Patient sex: M
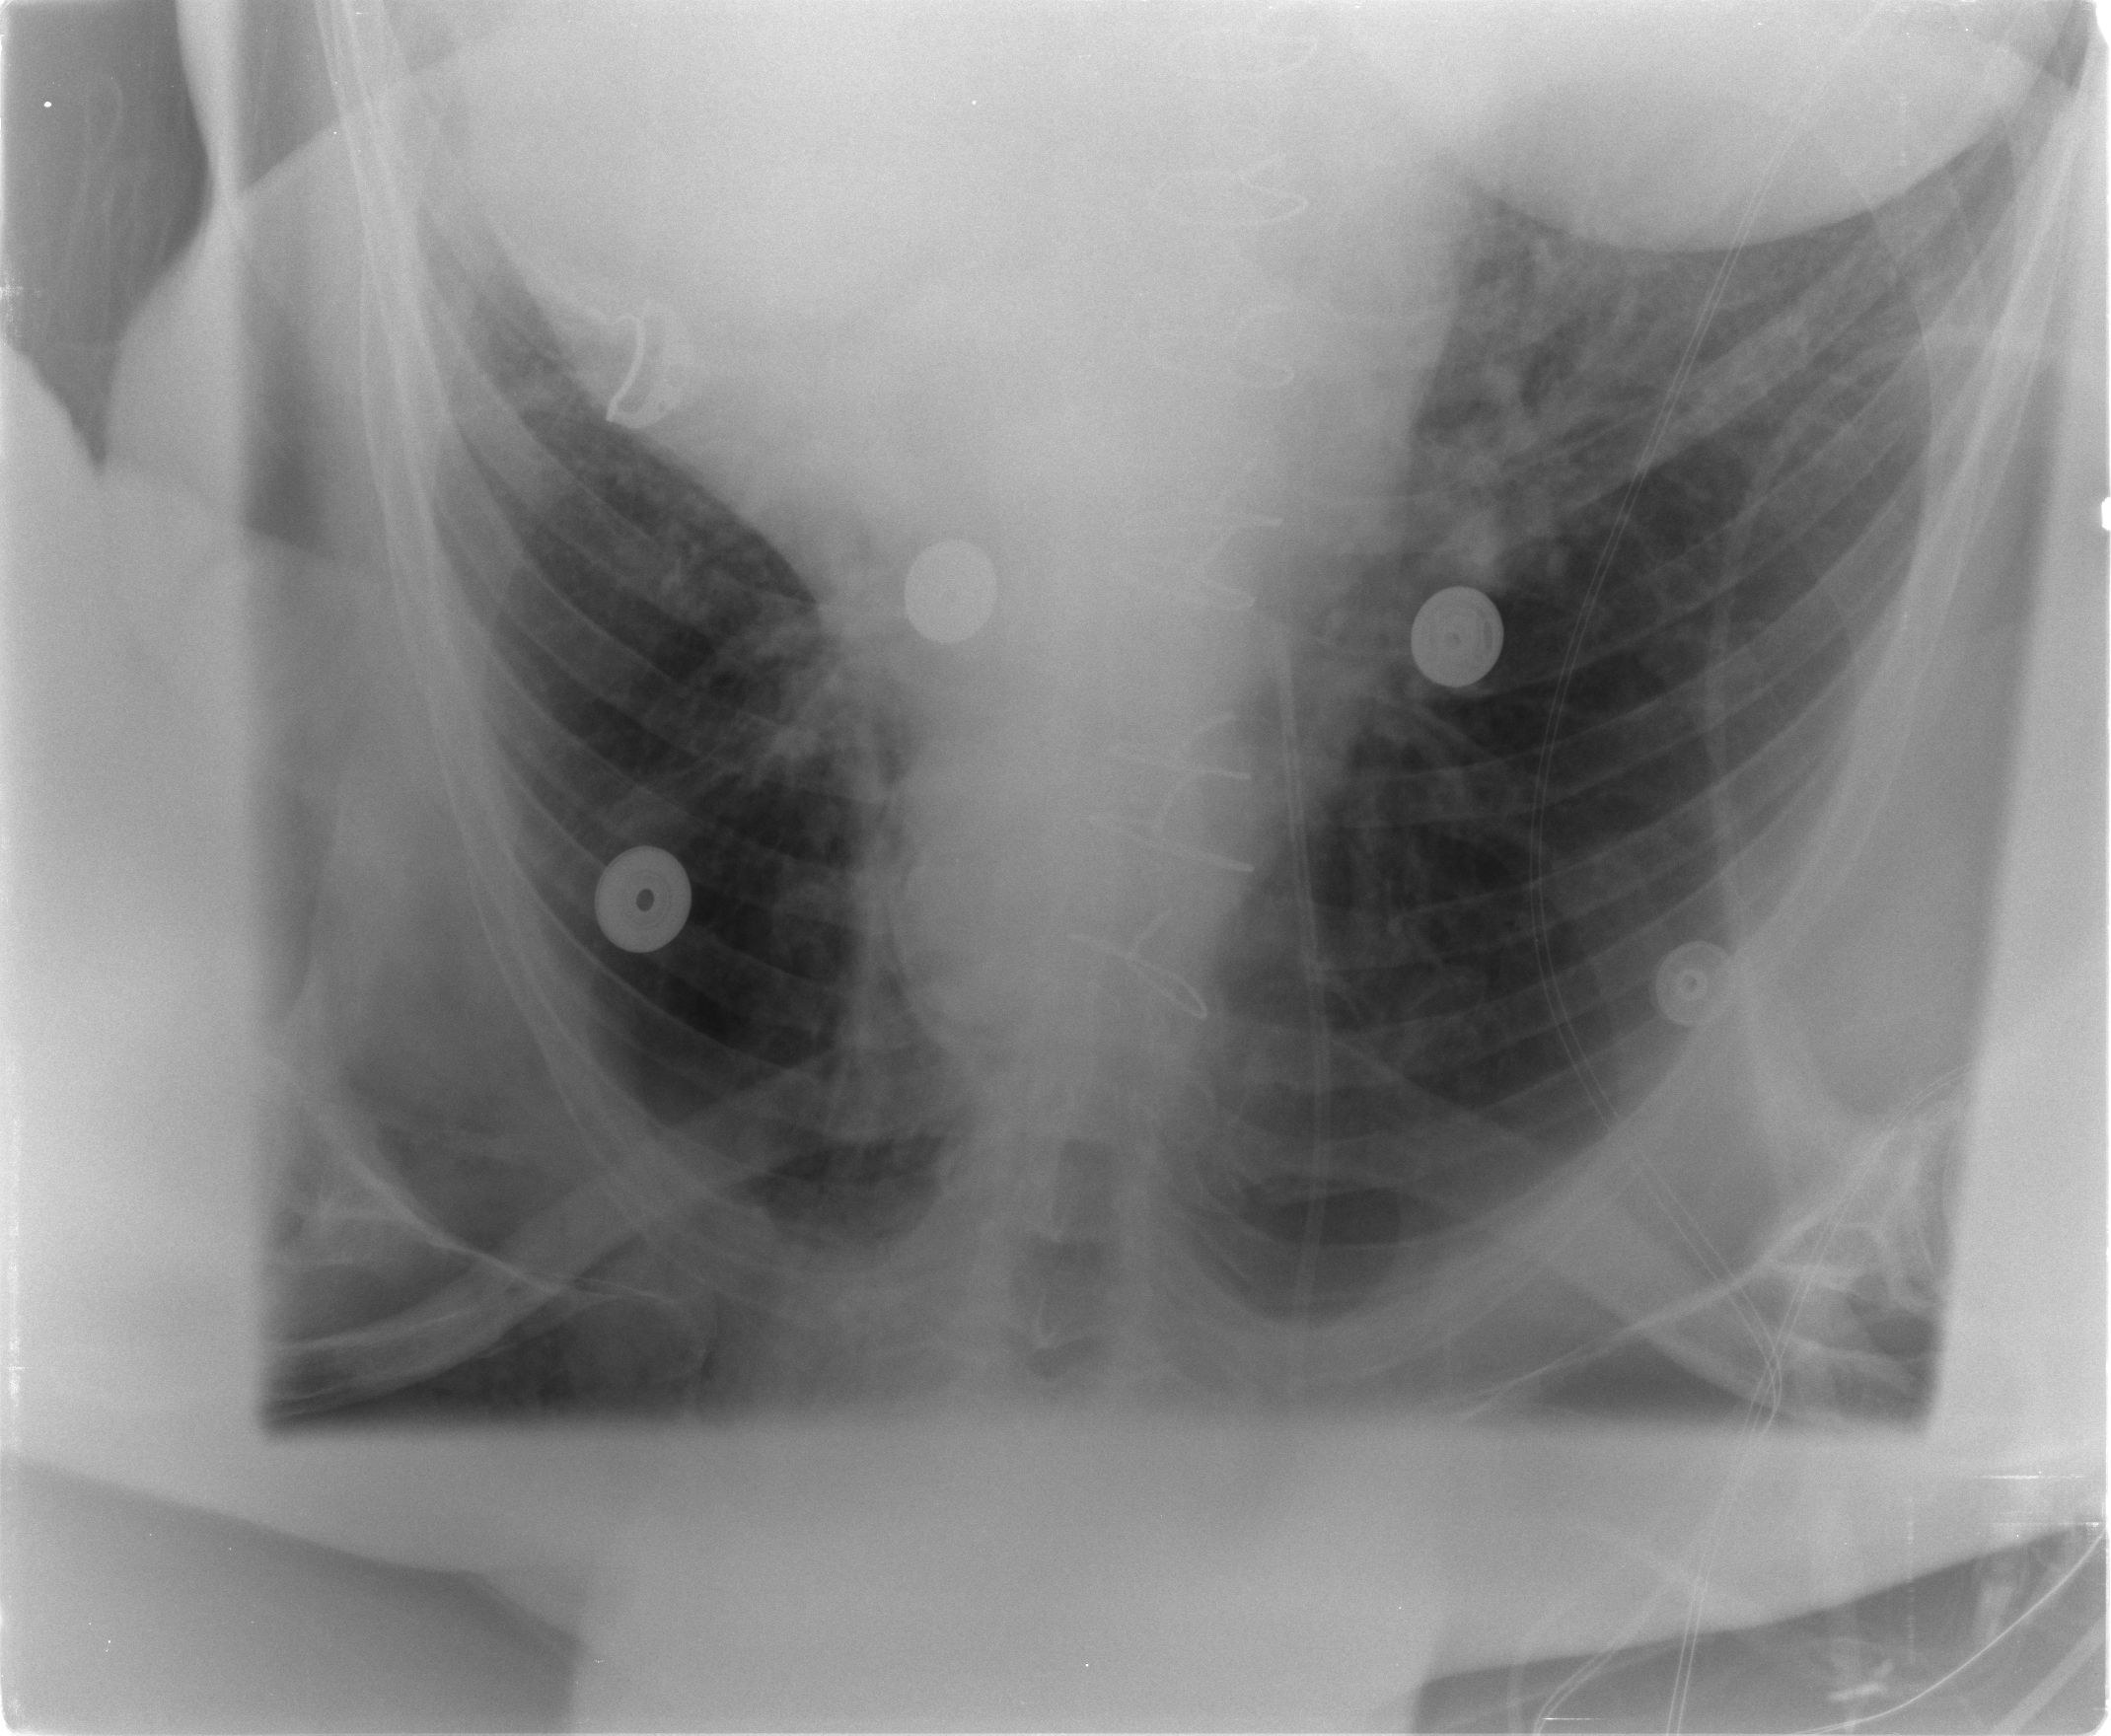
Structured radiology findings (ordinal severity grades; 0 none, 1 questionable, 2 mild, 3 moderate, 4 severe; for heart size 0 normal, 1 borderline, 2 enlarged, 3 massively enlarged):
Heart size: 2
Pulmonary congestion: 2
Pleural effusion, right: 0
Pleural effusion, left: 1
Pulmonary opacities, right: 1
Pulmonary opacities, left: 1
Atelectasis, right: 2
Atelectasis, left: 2